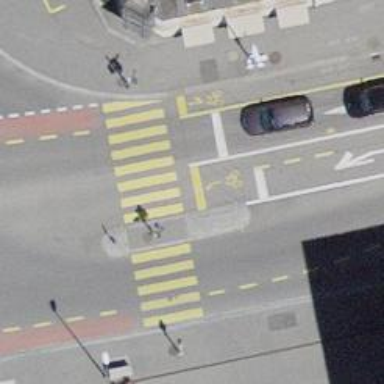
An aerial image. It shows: Crossing with traffic signals and central island.